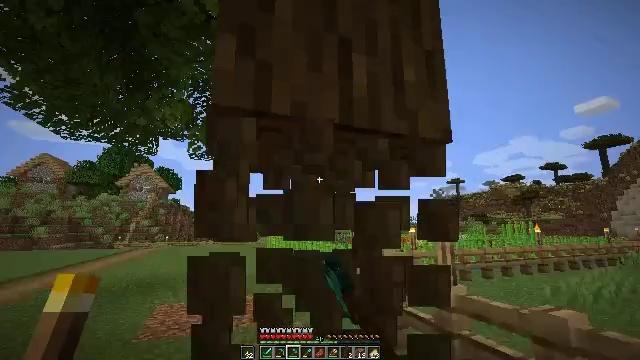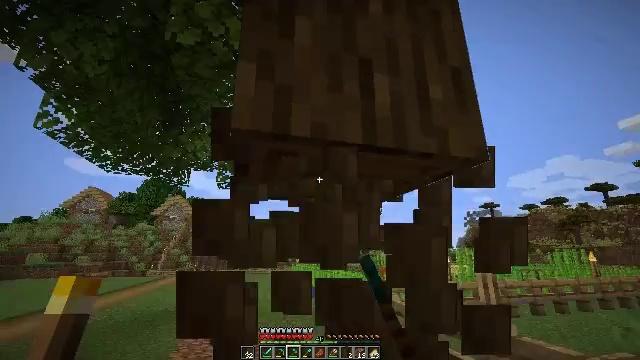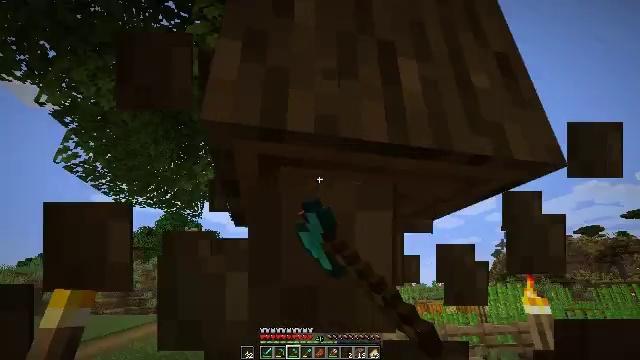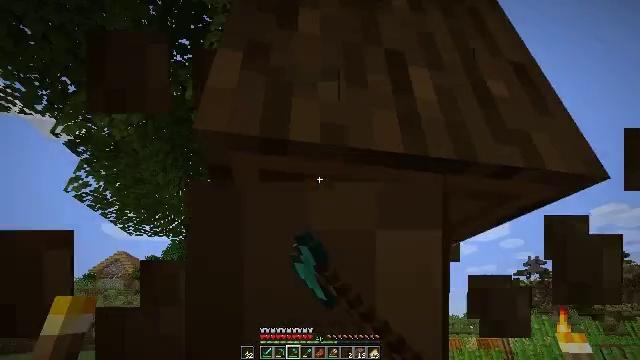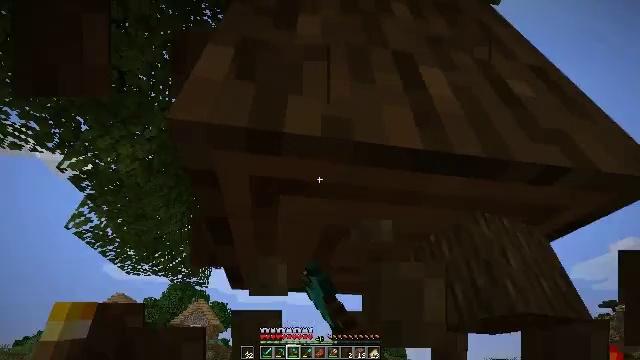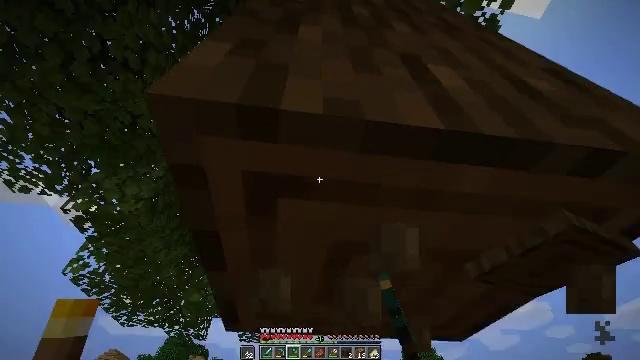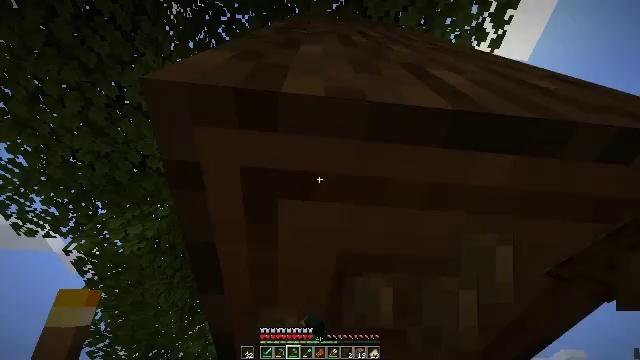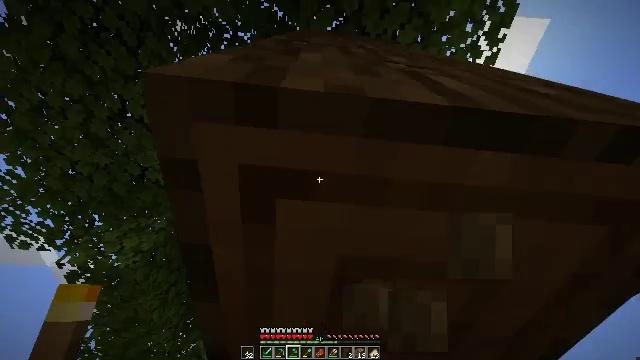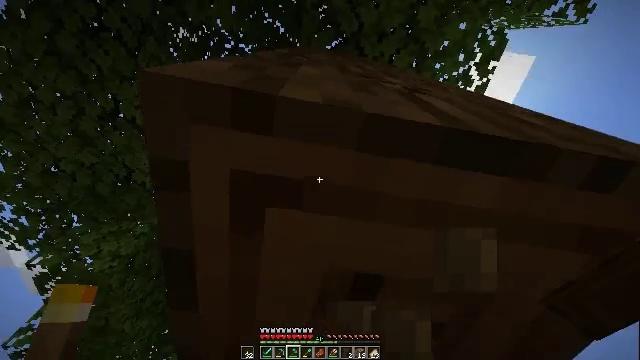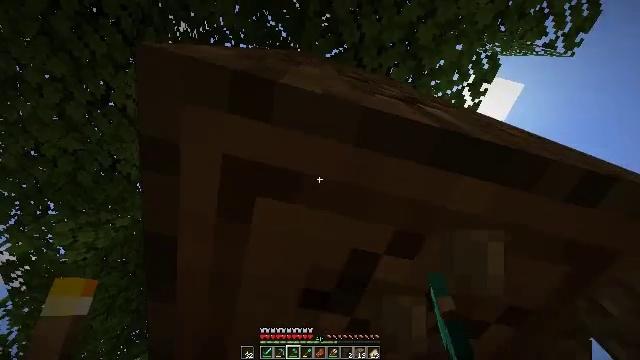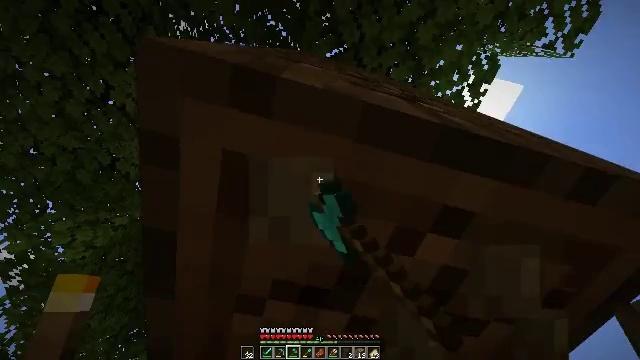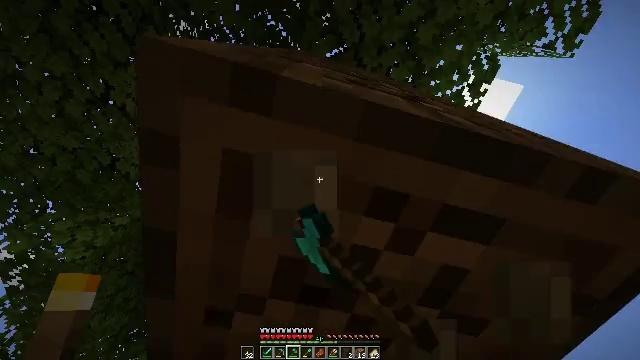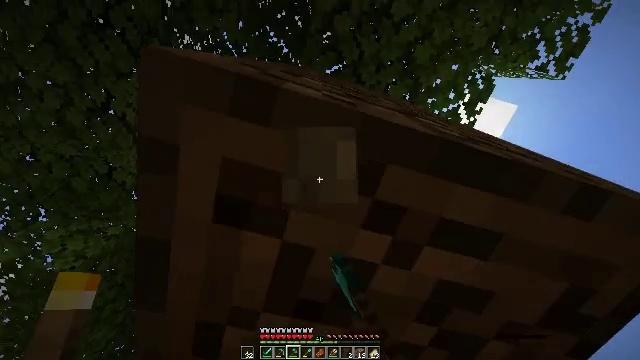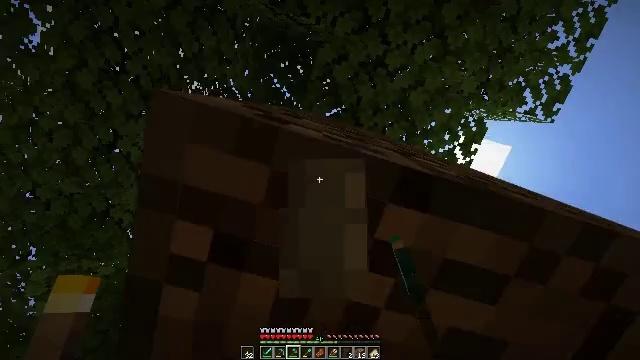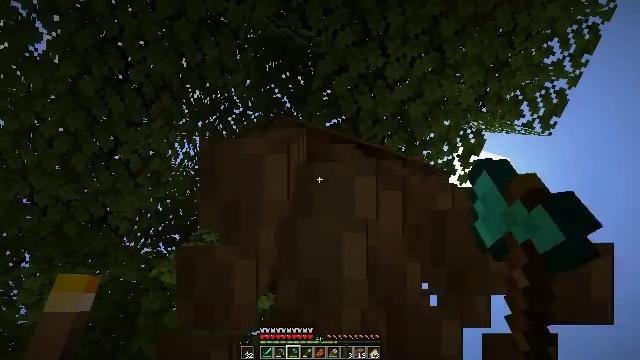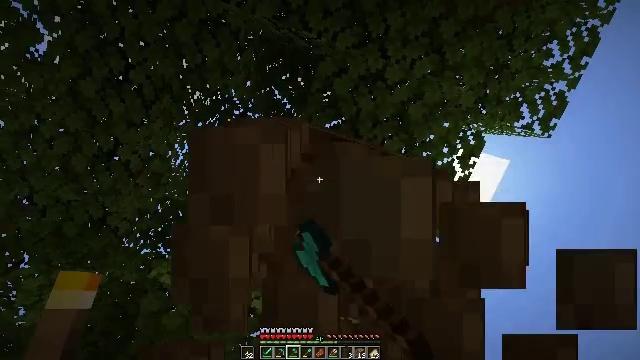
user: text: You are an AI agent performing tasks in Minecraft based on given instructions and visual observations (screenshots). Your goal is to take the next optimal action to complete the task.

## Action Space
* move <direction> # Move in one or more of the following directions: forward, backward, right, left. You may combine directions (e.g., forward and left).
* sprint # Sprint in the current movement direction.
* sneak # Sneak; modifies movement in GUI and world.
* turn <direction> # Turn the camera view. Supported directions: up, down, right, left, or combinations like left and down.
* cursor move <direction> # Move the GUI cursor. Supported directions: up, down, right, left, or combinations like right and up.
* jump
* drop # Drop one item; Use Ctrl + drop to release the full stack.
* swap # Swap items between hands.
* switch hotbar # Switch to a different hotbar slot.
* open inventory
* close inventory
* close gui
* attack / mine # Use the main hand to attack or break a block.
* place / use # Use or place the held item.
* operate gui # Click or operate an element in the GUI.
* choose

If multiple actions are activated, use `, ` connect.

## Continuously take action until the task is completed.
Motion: motion action
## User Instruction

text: Collect dark oak log for building.
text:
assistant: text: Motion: move forward, turn left and up, attack / mine
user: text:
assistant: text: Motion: move forward, turn left and up, attack / mine
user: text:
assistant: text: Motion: move forward, turn left and up, attack / mine
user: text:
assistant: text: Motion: turn left and up, attack / mine
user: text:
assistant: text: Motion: turn left and up, attack / mine
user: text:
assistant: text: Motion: turn left and up, attack / mine
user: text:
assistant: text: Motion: turn up, attack / mine
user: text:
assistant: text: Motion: turn right and up, attack / mine
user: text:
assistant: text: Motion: turn right and up, attack / mine
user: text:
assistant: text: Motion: attack / mine
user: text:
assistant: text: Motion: attack / mine
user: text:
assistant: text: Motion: turn right and up, attack / mine
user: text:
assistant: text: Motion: turn up, attack / mine
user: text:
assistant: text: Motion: turn up, attack / mine
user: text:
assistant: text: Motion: attack / mine
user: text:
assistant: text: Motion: attack / mine
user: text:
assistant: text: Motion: turn left, attack / mine
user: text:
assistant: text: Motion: attack / mine
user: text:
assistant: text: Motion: attack / mine
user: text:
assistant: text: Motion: attack / mine
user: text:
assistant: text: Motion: attack / mine
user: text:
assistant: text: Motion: turn up, attack / mine
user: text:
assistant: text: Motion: attack / mine
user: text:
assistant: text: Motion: attack / mine
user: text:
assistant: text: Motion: attack / mine
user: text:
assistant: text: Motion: attack / mine
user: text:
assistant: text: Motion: attack / mine
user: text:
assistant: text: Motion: attack / mine
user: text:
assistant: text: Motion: attack / mine
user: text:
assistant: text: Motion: move forward, attack / mine